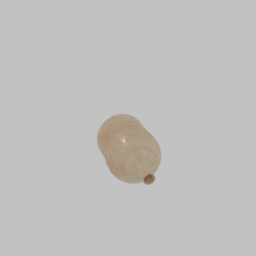
Label: lighting